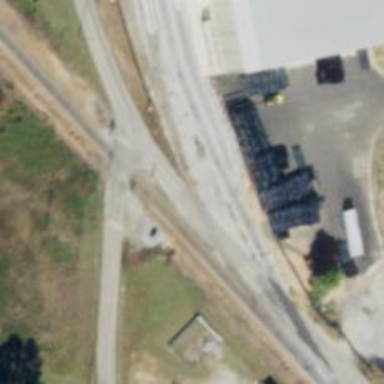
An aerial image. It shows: Rail spur service.